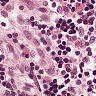
Metastatic tissue present: no